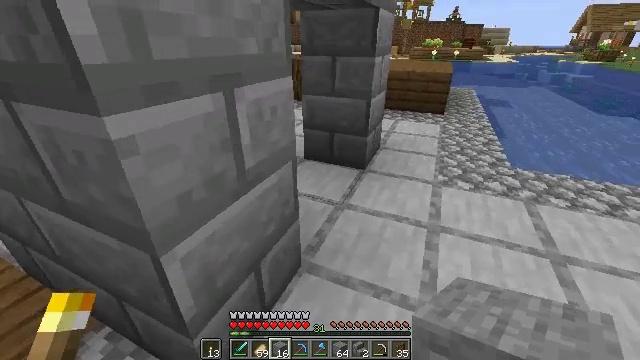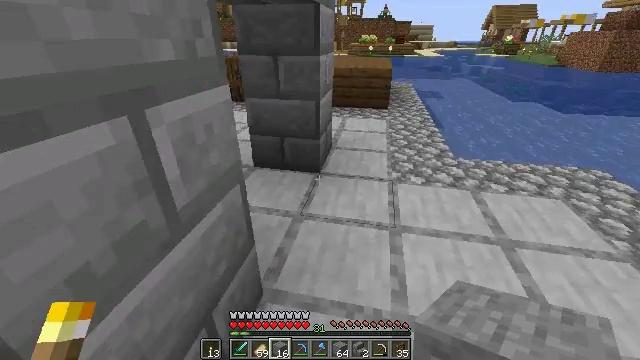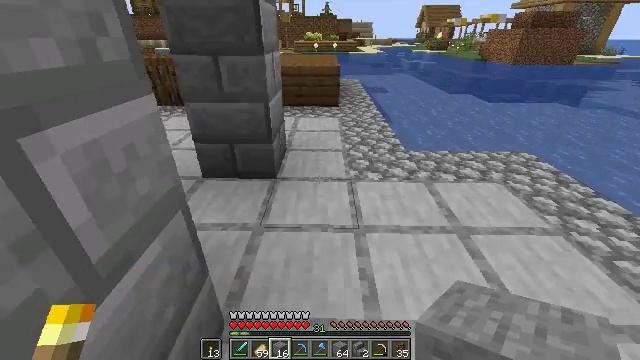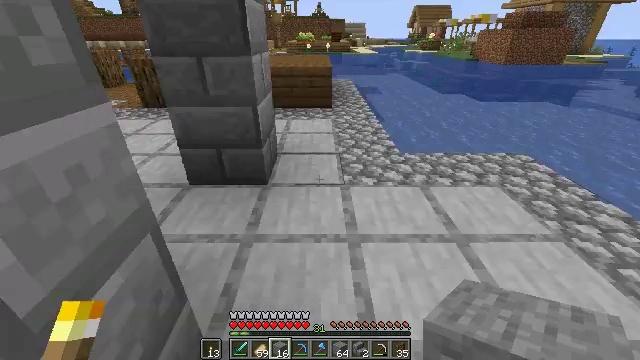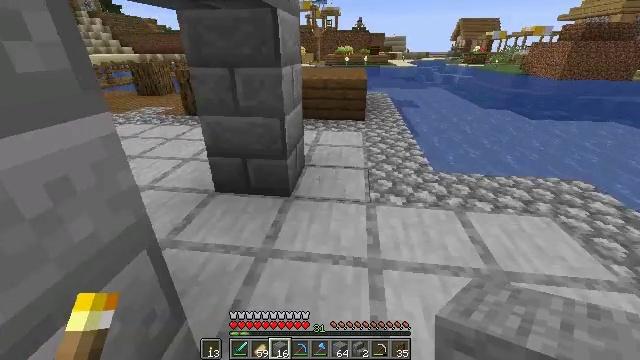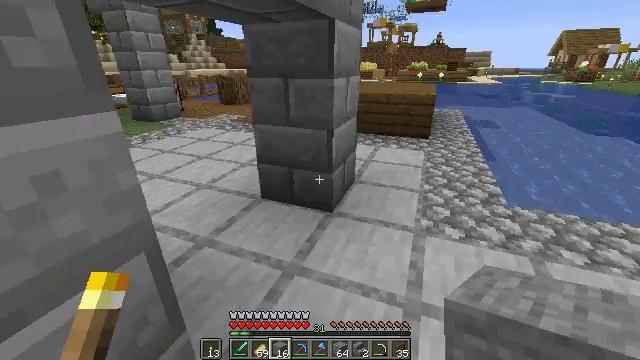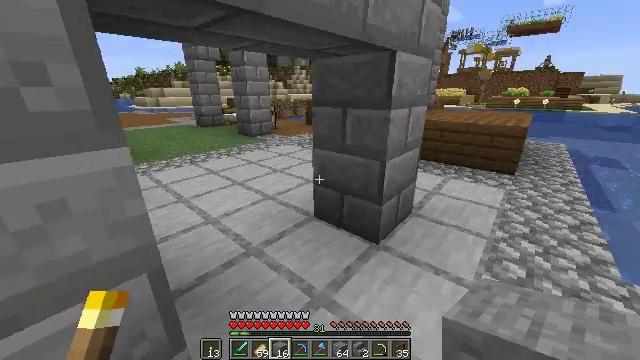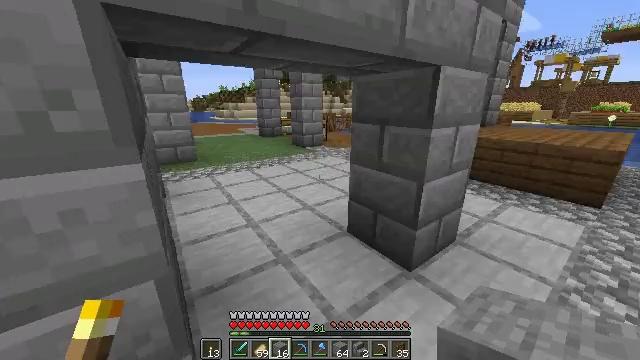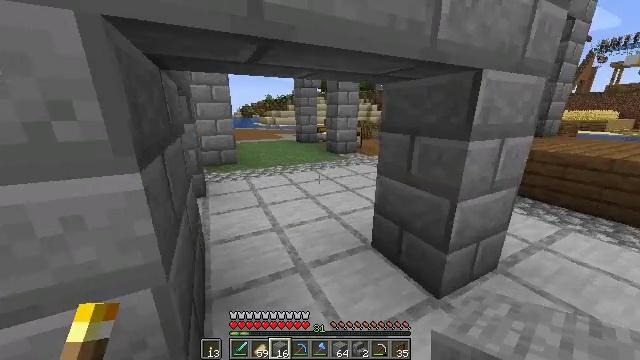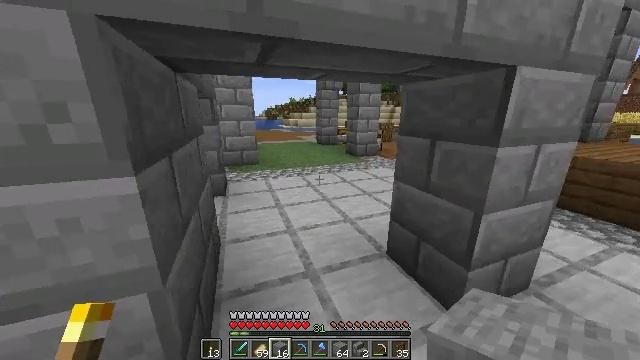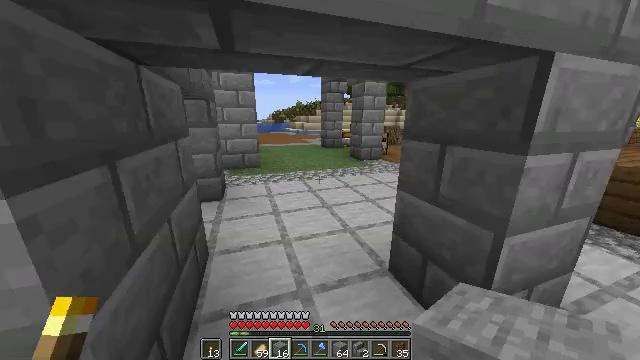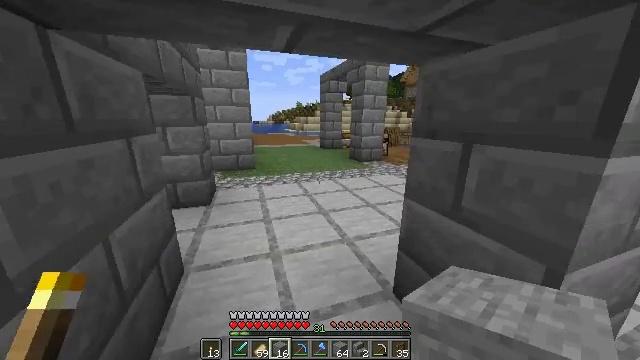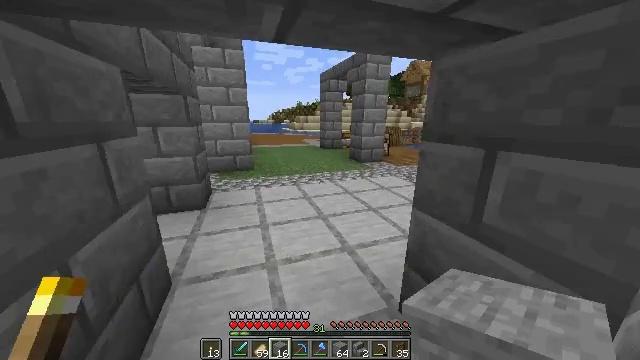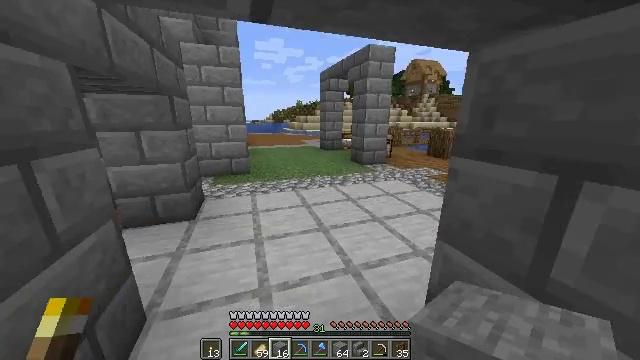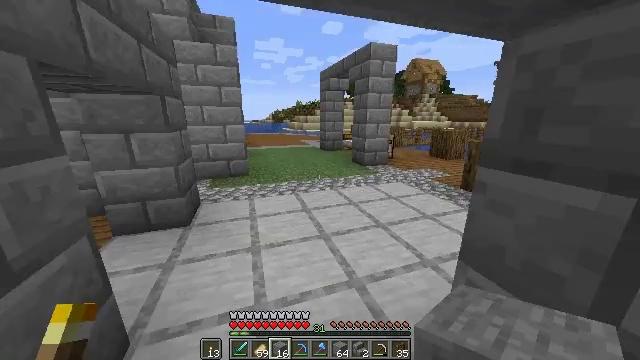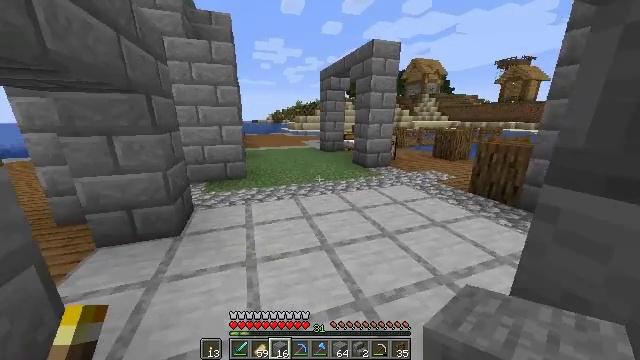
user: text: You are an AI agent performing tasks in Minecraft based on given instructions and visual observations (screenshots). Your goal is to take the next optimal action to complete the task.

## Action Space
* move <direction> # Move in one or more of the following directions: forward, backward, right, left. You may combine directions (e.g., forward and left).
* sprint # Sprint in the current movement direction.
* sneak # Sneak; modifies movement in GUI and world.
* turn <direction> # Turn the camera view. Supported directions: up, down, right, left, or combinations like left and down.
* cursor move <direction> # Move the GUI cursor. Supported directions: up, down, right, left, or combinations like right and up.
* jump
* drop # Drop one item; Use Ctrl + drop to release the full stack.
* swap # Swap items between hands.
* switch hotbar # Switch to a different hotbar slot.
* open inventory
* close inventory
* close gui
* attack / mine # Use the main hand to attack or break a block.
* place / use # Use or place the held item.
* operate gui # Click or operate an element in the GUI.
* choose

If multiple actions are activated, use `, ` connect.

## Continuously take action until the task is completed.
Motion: motion action
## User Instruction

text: Craft stone bricks with four stone blocks.
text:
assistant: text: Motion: move forward, turn right
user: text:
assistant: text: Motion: move forward and move right, turn right
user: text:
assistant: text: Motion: move forward and move right, turn right
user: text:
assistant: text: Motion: move forward and move right, turn left and up
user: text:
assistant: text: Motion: move forward and move right, sprint, turn left and up
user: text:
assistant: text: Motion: move forward and move right, sprint, turn left and up
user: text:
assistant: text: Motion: move forward and move right, sprint, turn left and up
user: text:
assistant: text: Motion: move forward, sprint, turn left and up
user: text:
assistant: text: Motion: move forward, turn left
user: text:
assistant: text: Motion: move forward, turn left
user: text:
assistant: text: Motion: move forward, sprint
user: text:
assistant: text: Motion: move forward, sprint
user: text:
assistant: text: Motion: move forward, sprint
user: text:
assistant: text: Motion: move forward, sprint
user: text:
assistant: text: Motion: move forward
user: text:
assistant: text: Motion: move forward, sprint
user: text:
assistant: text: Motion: move forward, sprint
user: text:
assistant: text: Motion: move forward, sprint
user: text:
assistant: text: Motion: move forward, sprint
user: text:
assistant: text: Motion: move forward, turn right
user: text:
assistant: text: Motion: move forward, turn right
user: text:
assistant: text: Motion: move forward, sprint, turn right
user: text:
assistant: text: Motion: move forward, sprint
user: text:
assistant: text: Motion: move forward, sprint
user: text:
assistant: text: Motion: move forward, sprint
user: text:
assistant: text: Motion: move forward, turn left
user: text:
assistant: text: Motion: move forward, turn left and down
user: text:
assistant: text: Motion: move forward, sprint, turn right and down
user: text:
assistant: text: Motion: move forward, sprint
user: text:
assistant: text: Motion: move forward, sprint